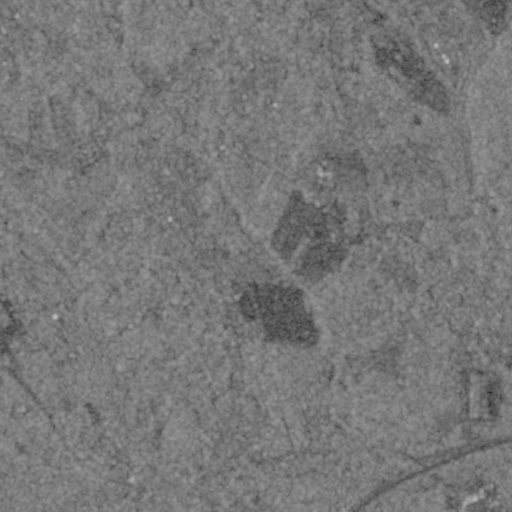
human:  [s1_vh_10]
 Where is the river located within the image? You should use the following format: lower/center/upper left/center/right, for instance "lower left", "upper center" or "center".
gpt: The river is located in the lower of the image.
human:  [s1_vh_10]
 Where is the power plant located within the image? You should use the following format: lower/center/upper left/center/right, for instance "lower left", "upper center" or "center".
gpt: There is no power plant in the image.

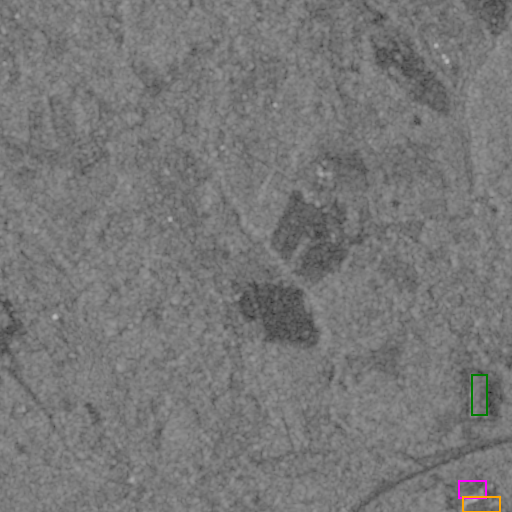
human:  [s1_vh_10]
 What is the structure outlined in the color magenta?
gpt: The structure outlined in magenta is a parking lot.
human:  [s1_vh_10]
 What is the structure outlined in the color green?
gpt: The structure outlined in green is a building.
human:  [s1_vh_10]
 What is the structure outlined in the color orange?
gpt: The structure outlined in orange is a building.
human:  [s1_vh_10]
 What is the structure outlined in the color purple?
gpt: There is no purple outline.